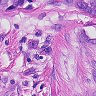
Metastatic tissue present: yes